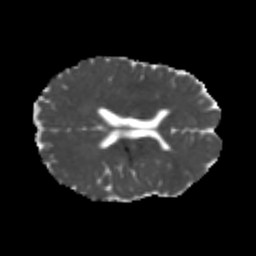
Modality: MD
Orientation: axial
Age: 21
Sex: female
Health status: healthy
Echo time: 0.074 s